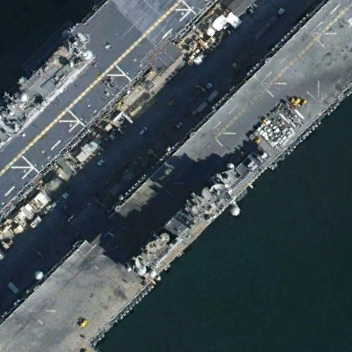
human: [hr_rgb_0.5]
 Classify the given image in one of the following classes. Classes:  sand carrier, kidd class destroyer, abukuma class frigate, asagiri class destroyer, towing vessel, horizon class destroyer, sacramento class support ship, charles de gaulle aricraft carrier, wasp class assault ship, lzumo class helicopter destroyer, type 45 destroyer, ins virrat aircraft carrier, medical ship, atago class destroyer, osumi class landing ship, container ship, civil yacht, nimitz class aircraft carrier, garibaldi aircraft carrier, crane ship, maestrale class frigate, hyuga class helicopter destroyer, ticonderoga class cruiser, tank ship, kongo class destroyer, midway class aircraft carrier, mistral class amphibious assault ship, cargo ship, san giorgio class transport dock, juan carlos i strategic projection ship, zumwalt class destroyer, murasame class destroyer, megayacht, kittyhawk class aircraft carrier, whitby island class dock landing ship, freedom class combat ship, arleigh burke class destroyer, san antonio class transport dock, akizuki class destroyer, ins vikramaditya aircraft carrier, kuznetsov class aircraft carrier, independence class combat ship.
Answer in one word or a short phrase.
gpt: Wasp class assault ship